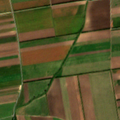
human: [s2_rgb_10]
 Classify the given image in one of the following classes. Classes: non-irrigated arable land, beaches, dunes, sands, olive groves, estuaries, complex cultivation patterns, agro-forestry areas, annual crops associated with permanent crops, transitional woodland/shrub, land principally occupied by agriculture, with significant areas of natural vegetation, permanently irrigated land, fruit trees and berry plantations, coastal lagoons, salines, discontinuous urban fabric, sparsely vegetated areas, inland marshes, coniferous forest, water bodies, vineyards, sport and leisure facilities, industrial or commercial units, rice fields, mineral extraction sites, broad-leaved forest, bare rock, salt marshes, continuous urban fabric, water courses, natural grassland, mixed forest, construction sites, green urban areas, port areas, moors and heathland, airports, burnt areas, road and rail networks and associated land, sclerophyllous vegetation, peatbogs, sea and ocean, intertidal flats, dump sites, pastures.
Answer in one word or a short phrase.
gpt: non-irrigated arable land